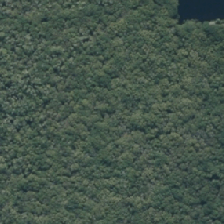
Land cover: deciduous_hardwood